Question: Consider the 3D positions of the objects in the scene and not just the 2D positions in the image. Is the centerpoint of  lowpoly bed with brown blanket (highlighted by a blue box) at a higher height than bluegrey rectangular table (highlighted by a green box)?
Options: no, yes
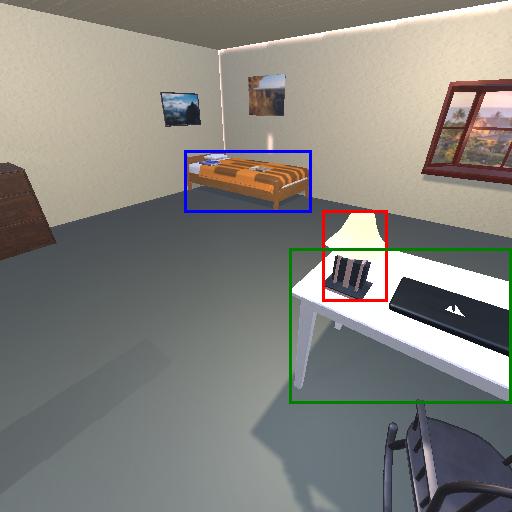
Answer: no